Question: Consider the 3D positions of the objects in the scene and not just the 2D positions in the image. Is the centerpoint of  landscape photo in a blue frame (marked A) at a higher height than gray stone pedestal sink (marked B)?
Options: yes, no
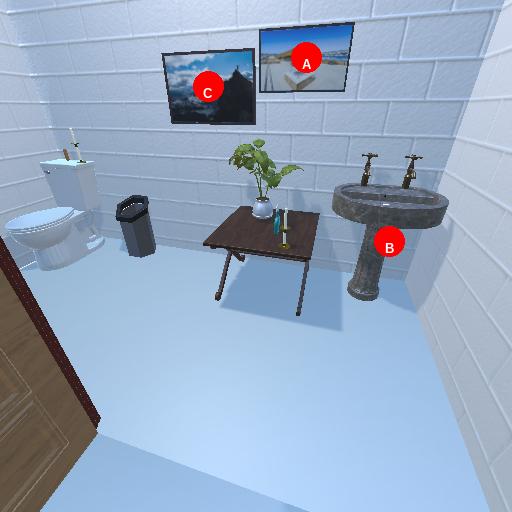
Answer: yes